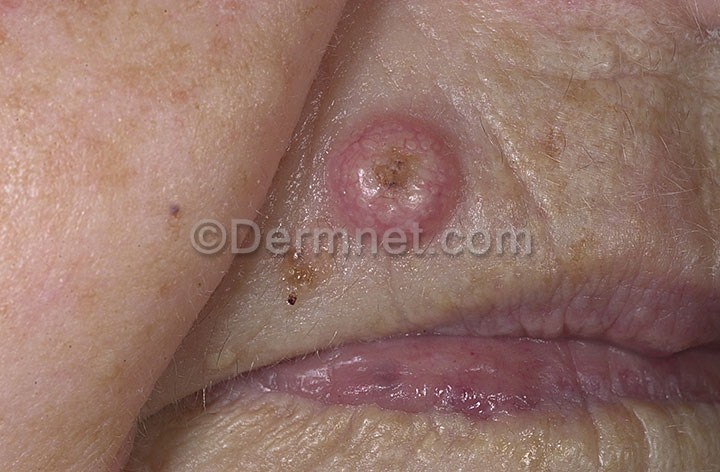
Disease: Seborrheic Keratoses and other Benign Tumors